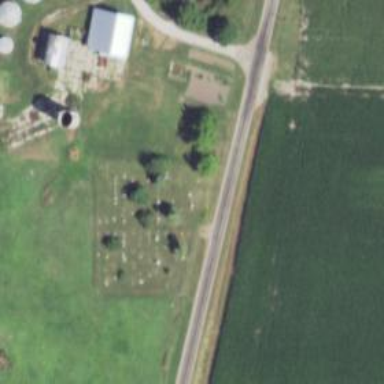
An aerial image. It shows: Cemetery.